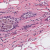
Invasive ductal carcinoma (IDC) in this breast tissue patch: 0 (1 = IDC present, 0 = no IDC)